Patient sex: F
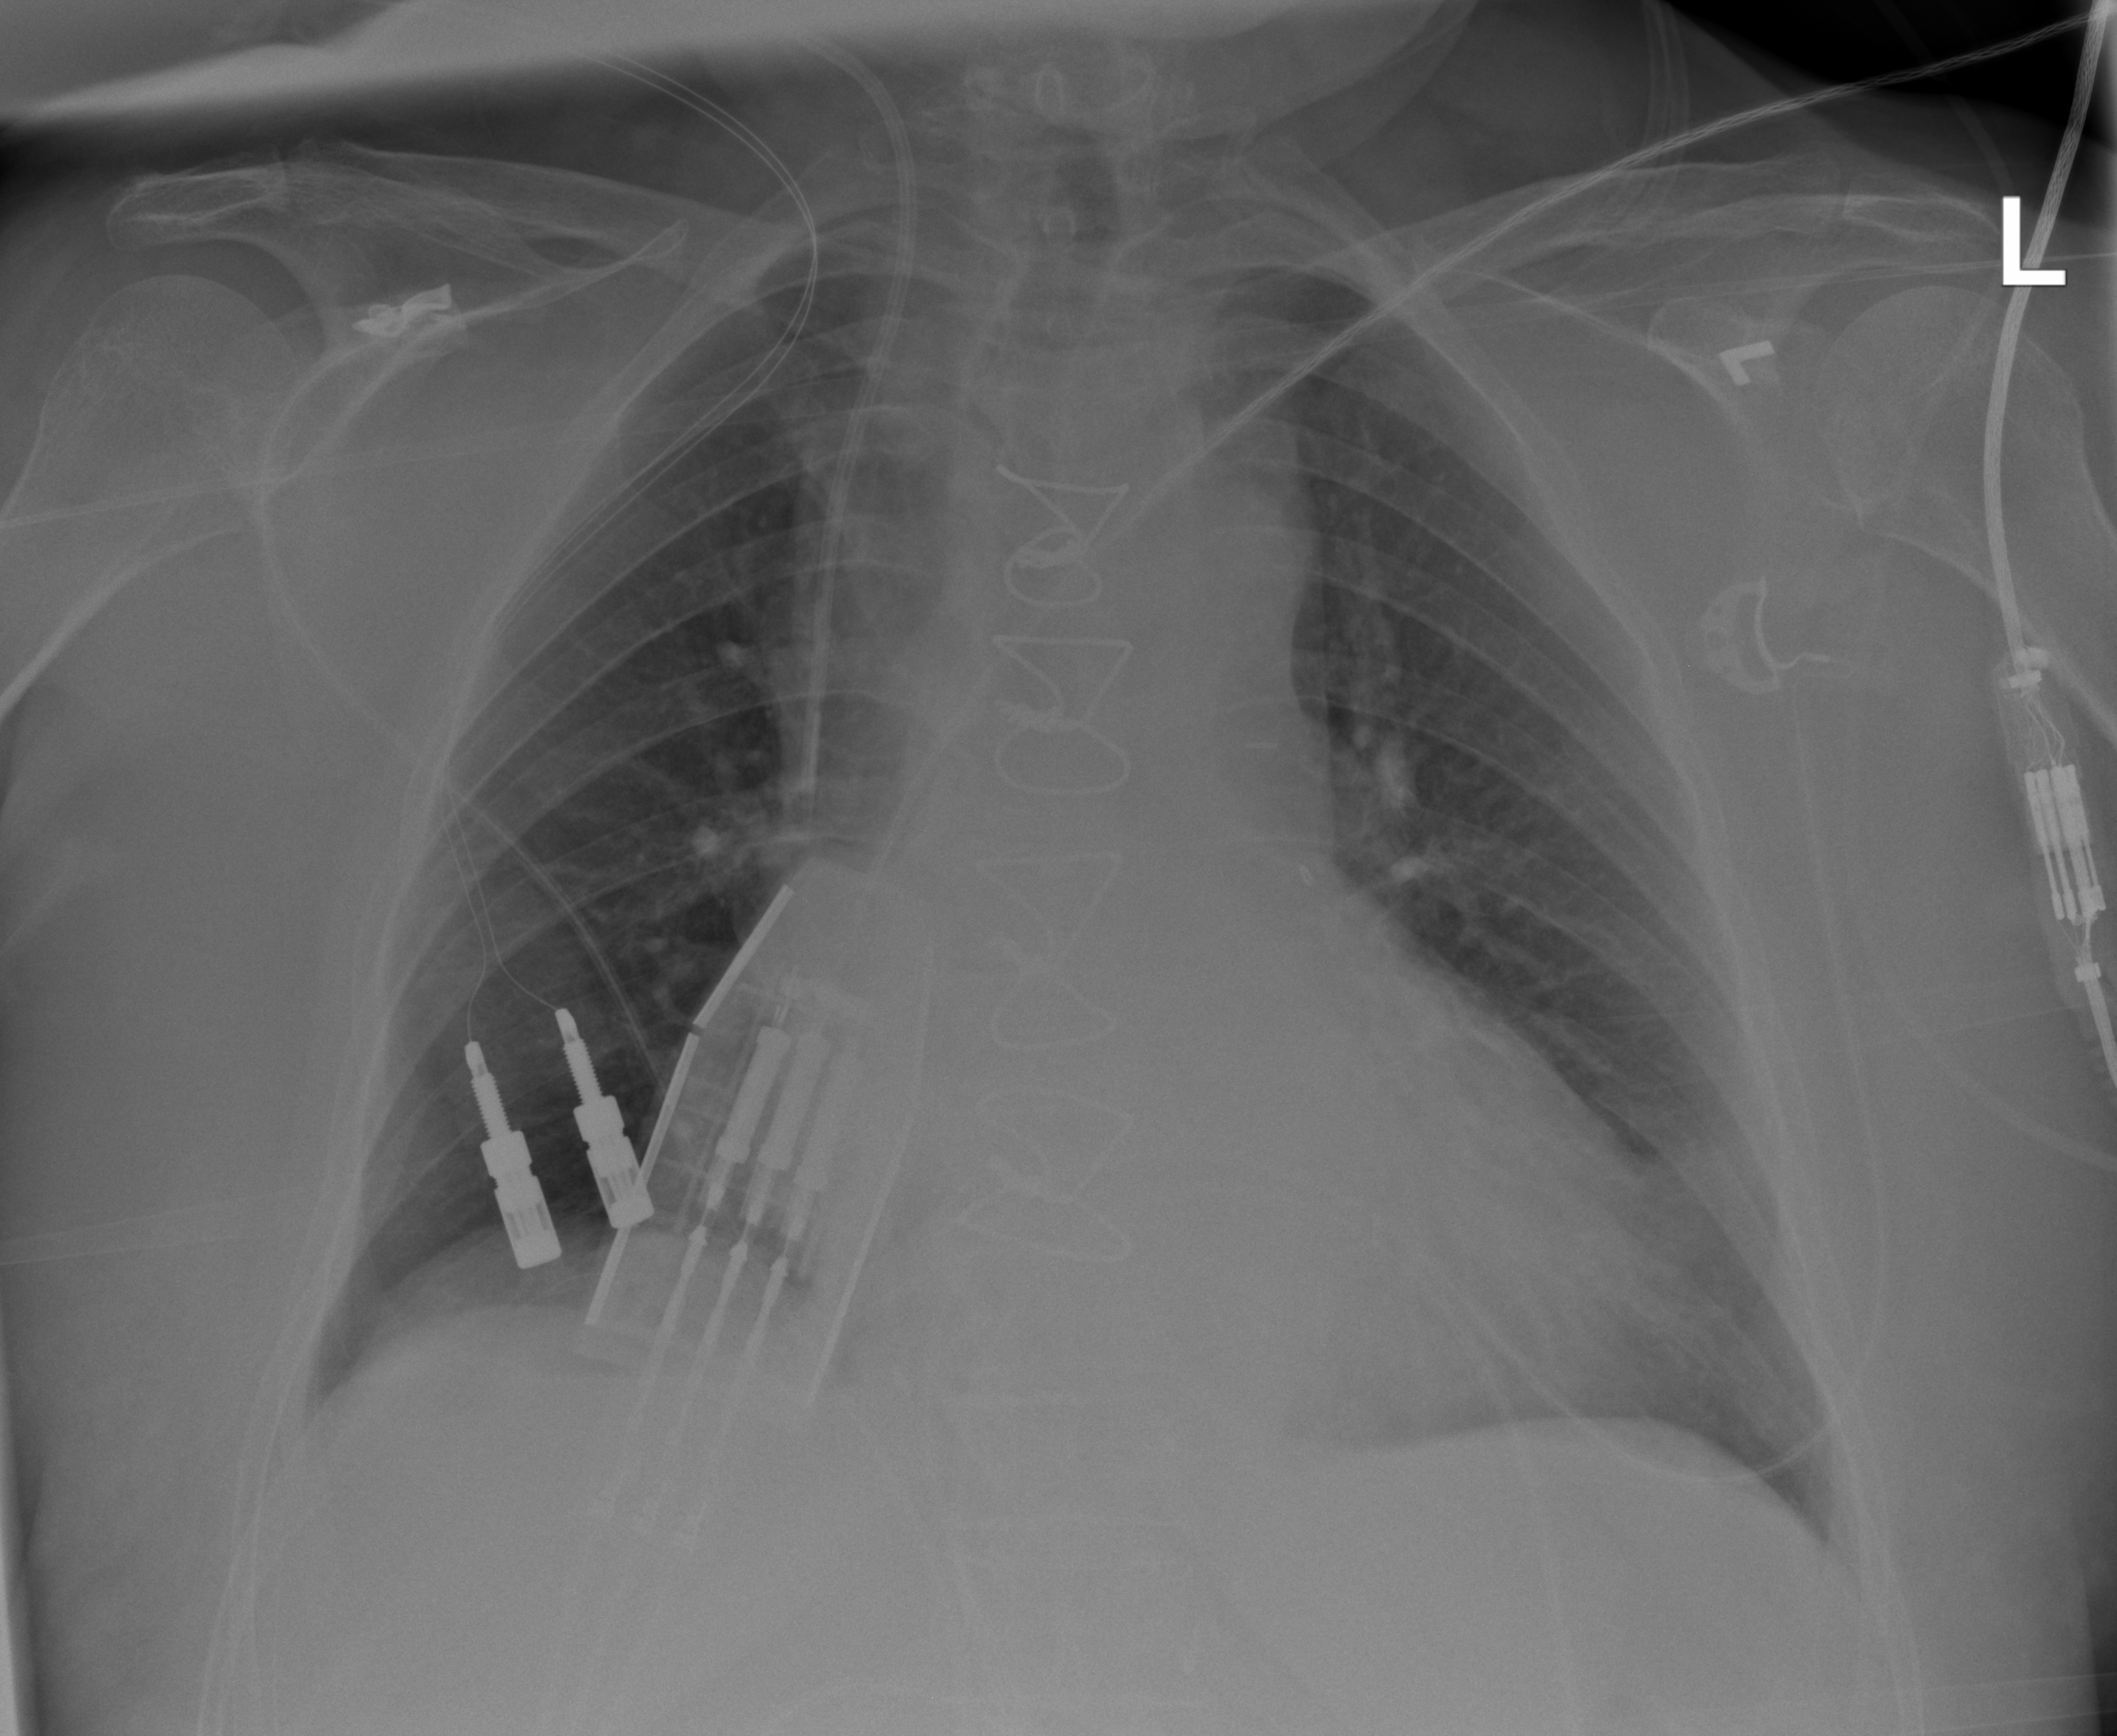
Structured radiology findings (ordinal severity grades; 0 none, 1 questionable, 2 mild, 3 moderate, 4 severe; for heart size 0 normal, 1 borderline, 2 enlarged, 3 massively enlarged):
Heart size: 2
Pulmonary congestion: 0
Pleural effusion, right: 0
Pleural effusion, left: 0
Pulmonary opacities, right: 0
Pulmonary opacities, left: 0
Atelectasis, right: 0
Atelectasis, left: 2